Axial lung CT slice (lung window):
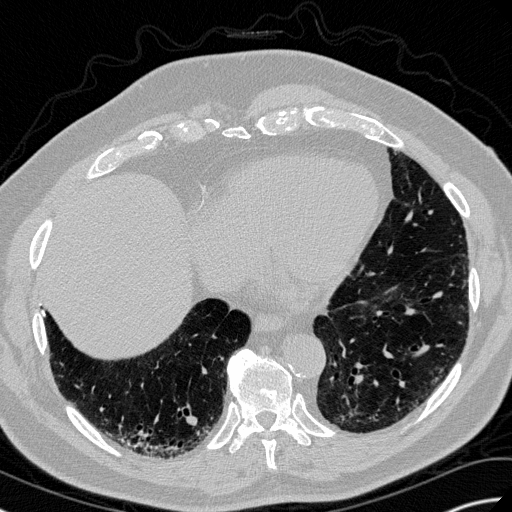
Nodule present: no